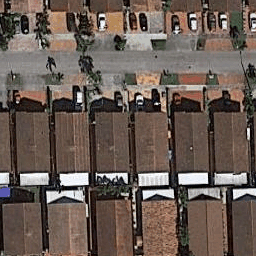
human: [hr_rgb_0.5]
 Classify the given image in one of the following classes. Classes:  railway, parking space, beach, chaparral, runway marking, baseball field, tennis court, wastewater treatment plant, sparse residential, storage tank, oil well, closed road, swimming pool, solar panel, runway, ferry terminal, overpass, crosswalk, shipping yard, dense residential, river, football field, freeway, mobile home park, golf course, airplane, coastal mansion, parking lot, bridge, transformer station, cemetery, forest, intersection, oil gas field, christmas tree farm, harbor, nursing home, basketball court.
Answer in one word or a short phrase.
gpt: dense residential